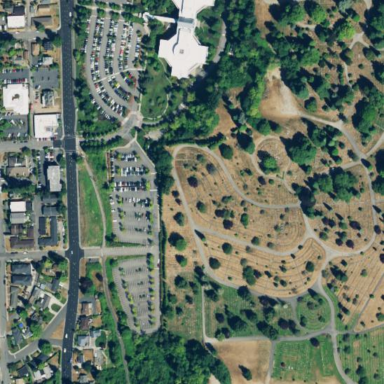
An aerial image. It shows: Graveyard used as cemetery.